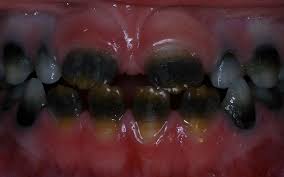
Condition: Tooth Discoloration